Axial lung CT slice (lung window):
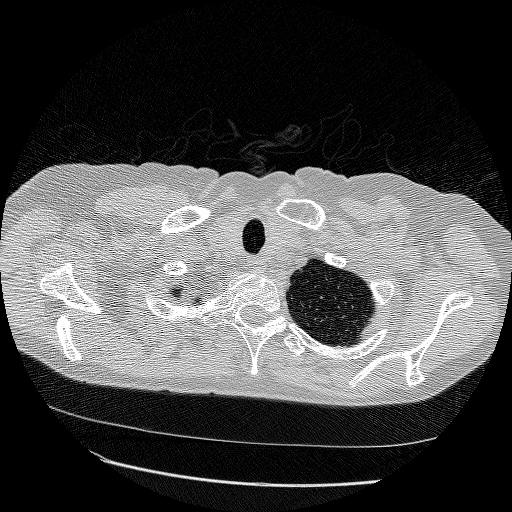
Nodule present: no